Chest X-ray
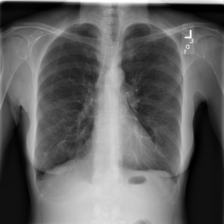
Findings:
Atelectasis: negative
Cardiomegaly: negative
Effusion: negative
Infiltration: negative
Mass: negative
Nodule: negative
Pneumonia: negative
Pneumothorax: negative
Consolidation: negative
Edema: negative
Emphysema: negative
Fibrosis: negative
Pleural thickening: negative
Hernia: negative